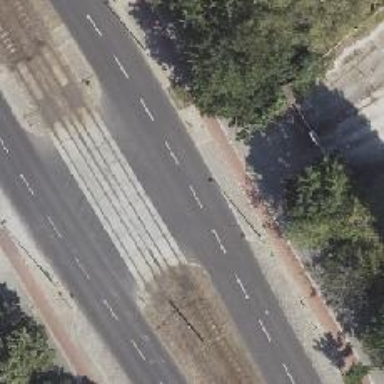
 with parking available on the street side."